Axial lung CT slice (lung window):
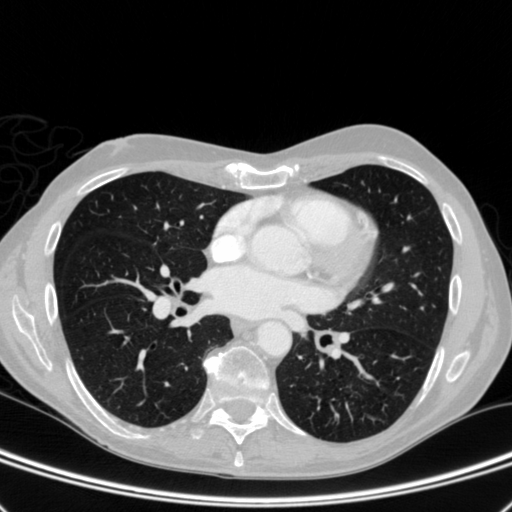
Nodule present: no